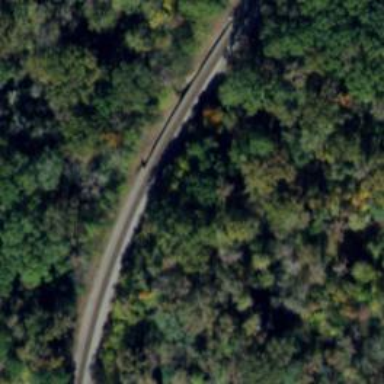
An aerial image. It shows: Bridge over railway line.